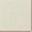
Piece: xx